Question: I got the following code, which is supposed to
1) Search for my word, copy and paste the entire row that contains the word into new sheet
2) Search for a word after the 1st, then copy and paste that entire row beside the contents of 1) in the new sheet.
Could someone take a look, I am having trouble actually getting the results, there is no error I am getting. So I assume it is the whole copy and paste to my new sheet name. However i am not 100% sure.
'''
Sub stack()
Dim OSheet As String
Dim NSheet As String
Dim i As Integer
Dim LRow As Integer
Dim NSLRow As Integer
OSheet = "Sheet1" 'Old Sheet Name
NSheet = "Sheet7" 'New Sheet Name
LRow = Sheets(OSheet).Cells(Rows.Count, 1).End(xlUp).Row 'Last Row in Old Sheet
Sheets(OSheet).Activate
For i = 2 To LRow
'Finds last row in the New Sheet
If Sheets(NSheet).Cells(2, 1) = "" Then
NSLRow = 1
Else
NSLRow = Sheets(NSheet).Cells(Rows.Count, 1).End(xlUp).Row
End If
'If cell has "First Name then..."
Dim StrX As String
If InStr(LCase(Cells(i, 1)), LCase("stack:")) Then
StrX = Range(Cells(NSLRow + 1, 1), Cells(NSLRow + 1, 6)).Address
Sheets(NSheet).Range(StrX).Value = Range(StrX).Value
ElseIf InStr(LCase(Cells(i, 1)), LCase("overflow:")) Then
StrX = Range(Cells(NSLRow + 1, 7), Cells(NSLRow + 1, 8)).Address
Sheets(NSheet).Range(StrX).Value = Range(StrX).Value
End If
Next i
End Sub
'''
EDIT, Expected result:

EDIT, updated code with some fixes you guys mentioned.
'''
Sub stackv2()
'added Sheets(OSheets)to Range Cells
Dim OSheet As String
Dim NSheet As String
Dim i As Integer
Dim LRow As Integer
Dim NSLRow As Integer
OSheet = "Sheet1" 'Old Sheet Name
NSheet = "Sheet7" 'New Sheet Name
LRow = Sheets(OSheet).Cells(Rows.Count, 1).End(xlUp).Row 'Last Row in Old Sheet
Sheets(OSheet).Activate
For i = 2 To LRow
'Finds last row in the New Sheet
If Sheets(NSheet).Cells(2, 1) = "" Then
NSLRow = 1
Else
NSLRow = Sheets(NSheet).Cells(Rows.Count, 1).End(xlUp).Row
End If
'If cell has "First Name then..."
Dim StrX As String
If InStr(LCase(Cells(i, 1)), LCase("first name")) Then
StrX = Sheets(OSheet).Range(Sheets(OSheet).Cells(NSLRow + 1, 1), Sheets(OSheet).Cells(NSLRow + 1, 6)).Address
Sheets(NSheet).Range(StrX).Value = Range(StrX).Value
ElseIf InStr(LCase(Cells(i, 1)), LCase("last name")) Then
StrX = Sheets(OSheet).Range(Sheets(OSheet).Cells(NSLRow + 1, 7), Sheets(OSheet).Cells(NSLRow + 1, 8)).Address
Sheets(NSheet).Range(StrX).Value = Range(StrX).Value
End If
Next i
End Sub
'''
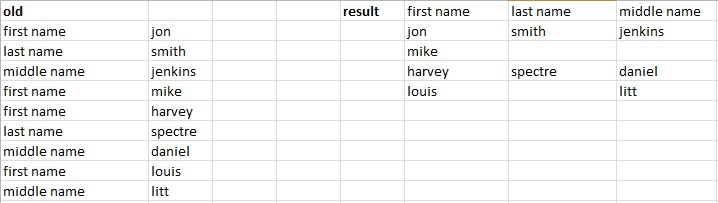
Answer: This will work for your example:
'''
Sub stackv2()
Dim OSheet As Worksheet
Dim NSheet As Worksheet
Dim i As long
Dim LRow As long
Dim NSLRow As Long
Dim cpyClm As Long
Set OSheet = Sheets("Sheet1") 'change to your Old Sheet Name
Set NSheet = Sheets("Sheet7") 'change to your New Sheet Name
cpyClm = 1 'change this to the number columns desired
'Finds last row in the New Sheet
NSLRow = NSheet.Cells(NSheet.Rows.Count, 1).End(xlUp).Row
With OSheet
LRow = .Cells(.Rows.Count, 1).End(xlUp).Row 'Last Row in Old Sheet
For i = 2 To LRow
'If cell has "First Name then..."
If InStr(LCase(.Cells(i, 1)), LCase("first name")) Then
NSLRow = NSLRow + 1 'moves to new row every time this is true.
NSheet.Cells(NSLRow, 1).Resize(, cpyClm).Value = .Cells(i, "A").Resize(, cpyClm).Value
ElseIf InStr(LCase(Cells(i, 1)), LCase("last name")) Then
NSheet.Cells(NSLRow, 1 + cpyClm).Resize(, cpyClm).Value = .Cells(i, "A").Resize(, cpyClm).Value
ElseIf InStr(LCase(Cells(i, 1)), LCase("middle name")) Then
NSheet.Cells(NSLRow, 1 + (cpyClm * 2)).Resize(, cpyClm).Value = .Cells(i, "A").Resize(, cpyClm).Value
End If
Next i
End With
End Sub
'''
But because we don't know what your true data looks like I put the ability to change the number of columns to copy. Also since your example does not include column A, and your explanation wants it you will need to change the column in the cells to 1 instead of 2
If this does not work or help you figure out how to adjust it on your own, you will need to post an actual representation of your data and desired output.